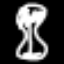
Label: hourglass